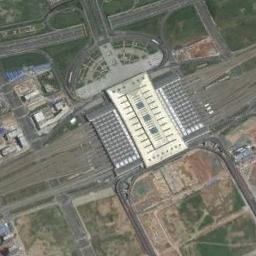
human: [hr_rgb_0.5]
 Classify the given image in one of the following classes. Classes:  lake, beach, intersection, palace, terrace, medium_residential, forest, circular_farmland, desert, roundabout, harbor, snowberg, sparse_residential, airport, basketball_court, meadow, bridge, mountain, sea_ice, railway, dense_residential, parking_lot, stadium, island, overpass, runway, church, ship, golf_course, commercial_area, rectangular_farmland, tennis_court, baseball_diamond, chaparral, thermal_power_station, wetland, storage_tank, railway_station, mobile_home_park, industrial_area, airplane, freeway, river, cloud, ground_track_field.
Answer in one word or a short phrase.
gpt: railway_station